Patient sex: M
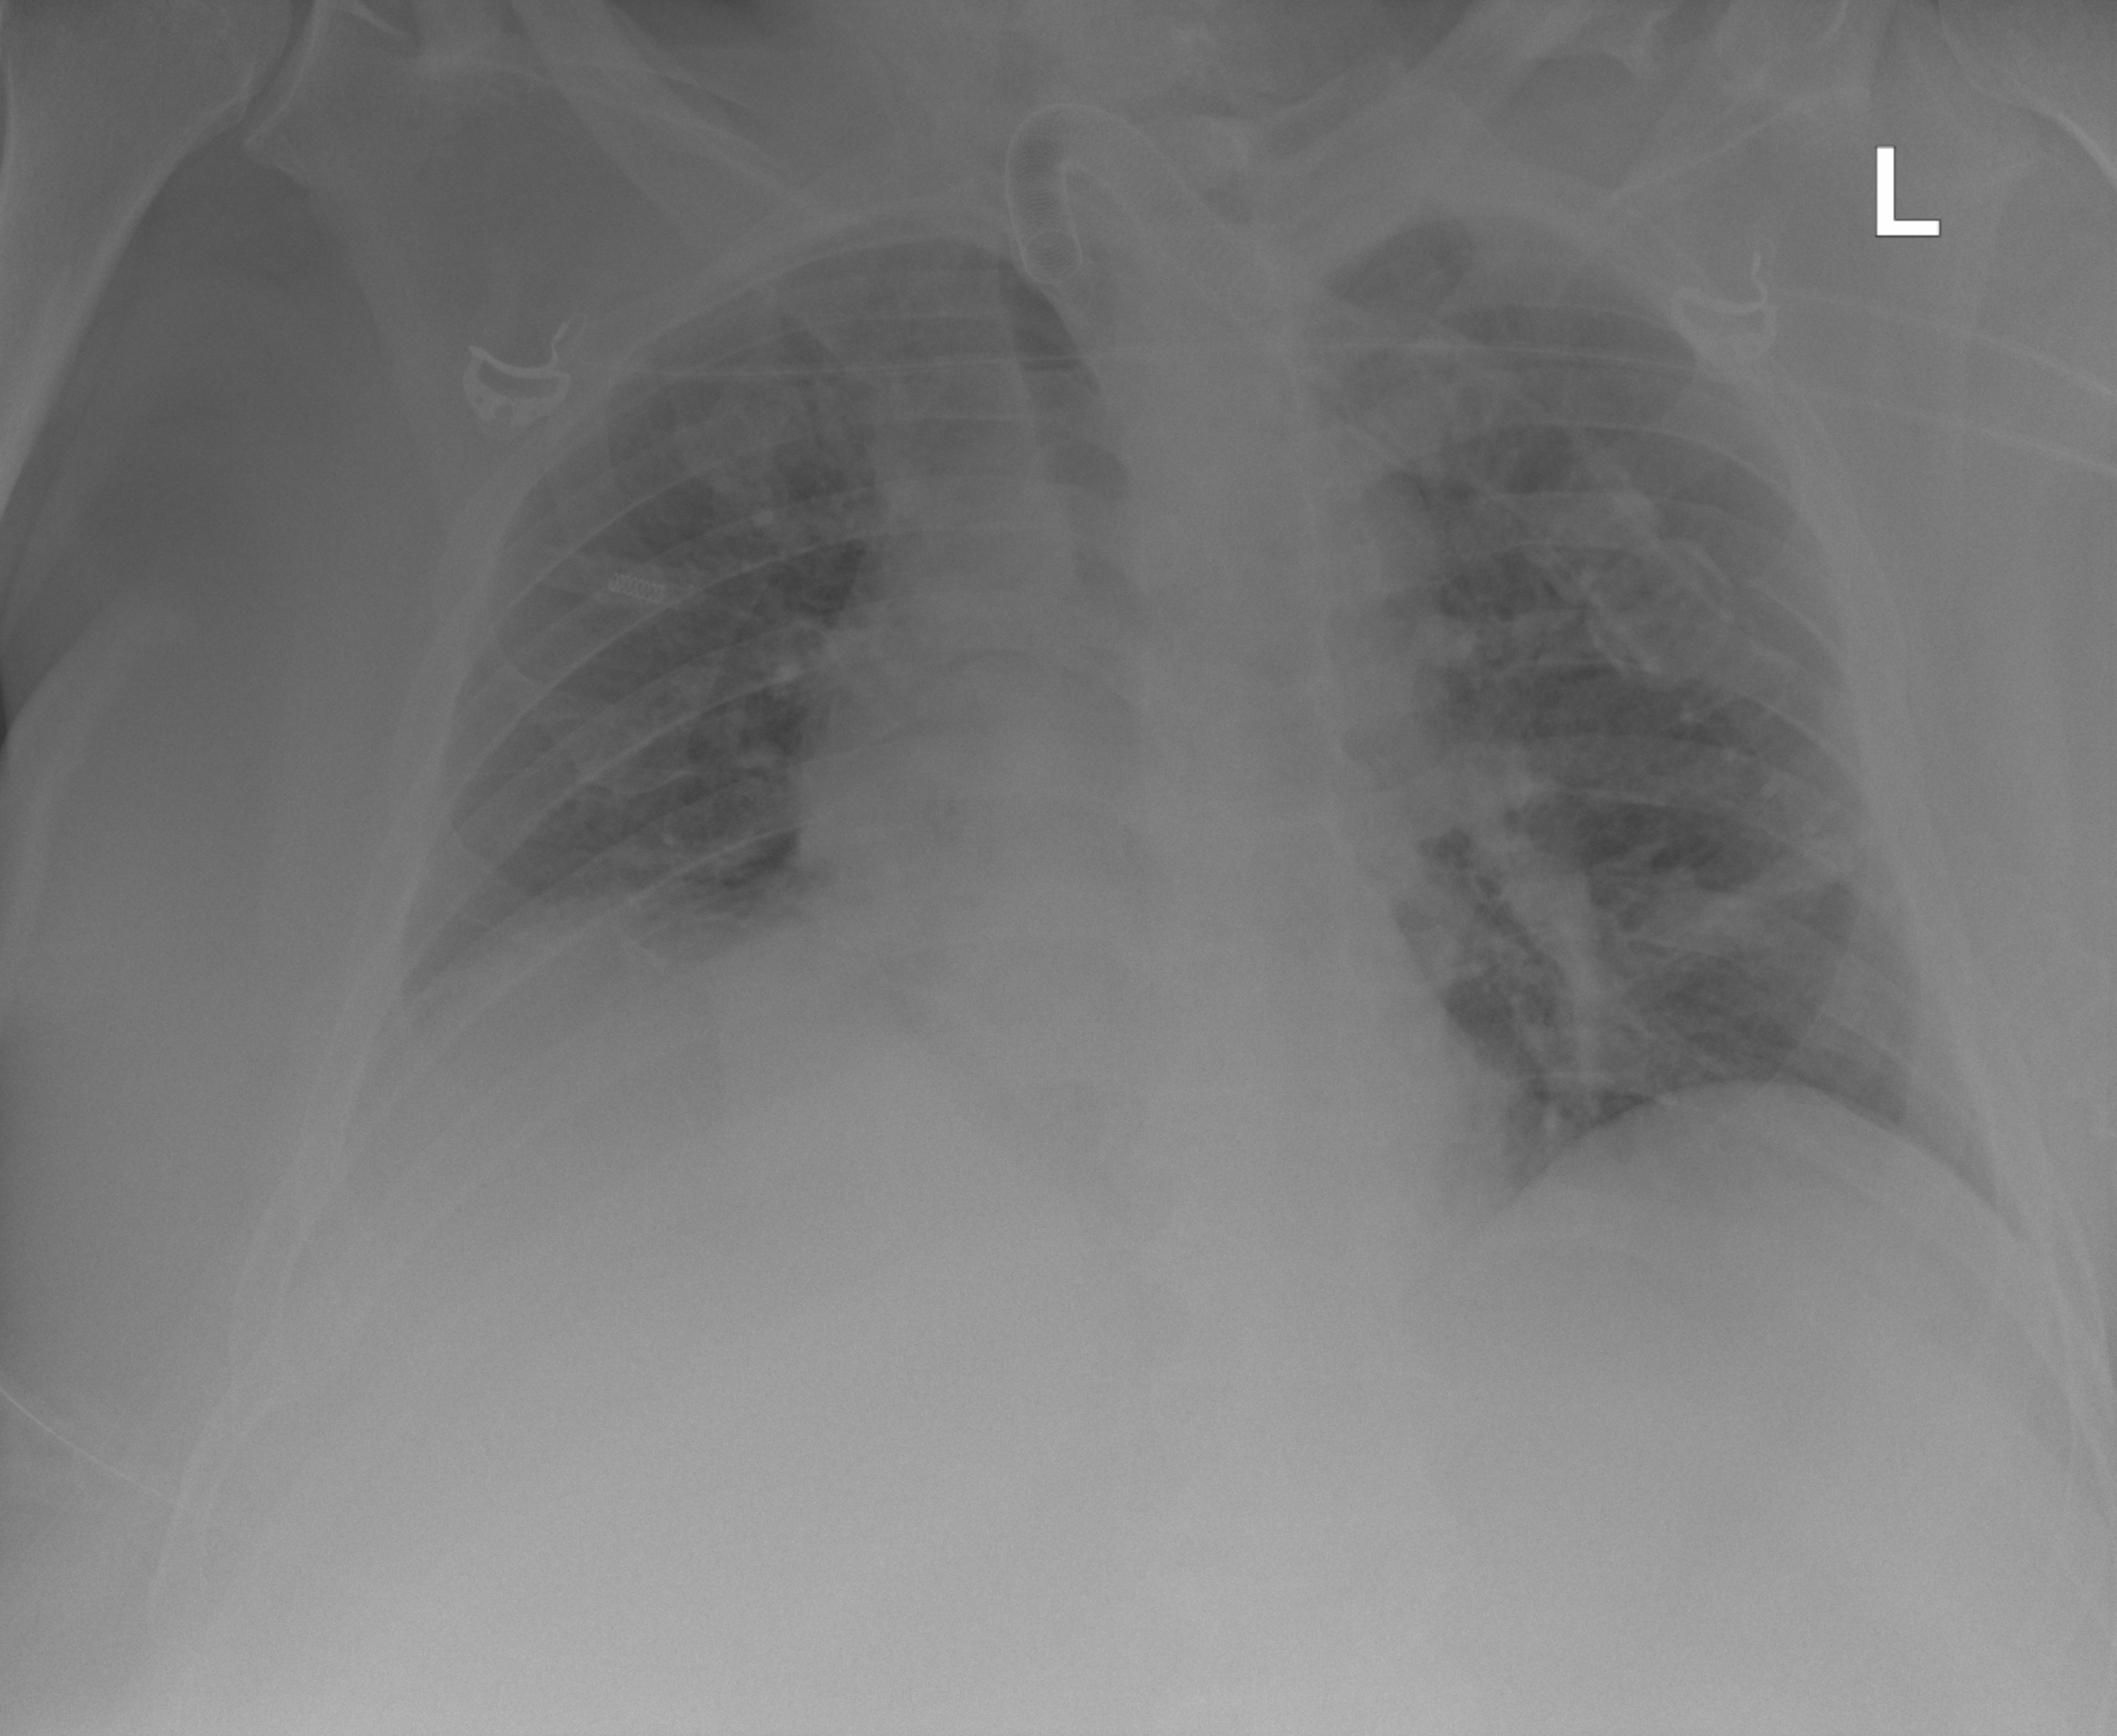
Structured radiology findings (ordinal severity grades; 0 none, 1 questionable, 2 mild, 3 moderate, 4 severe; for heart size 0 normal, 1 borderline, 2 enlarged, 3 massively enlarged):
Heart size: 2
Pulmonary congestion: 2
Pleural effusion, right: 1
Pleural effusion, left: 2
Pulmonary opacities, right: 1
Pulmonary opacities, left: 1
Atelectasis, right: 2
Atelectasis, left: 2